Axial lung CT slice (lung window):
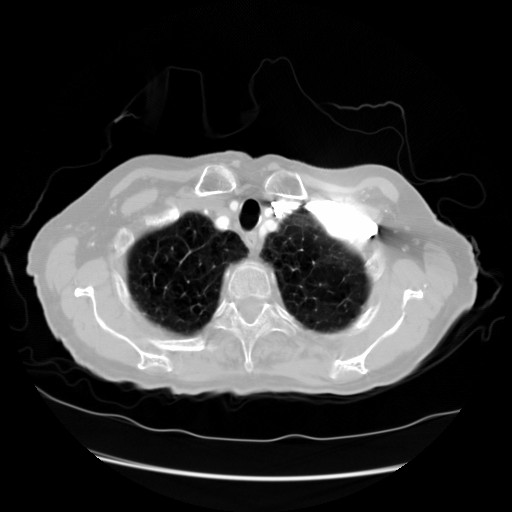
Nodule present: no